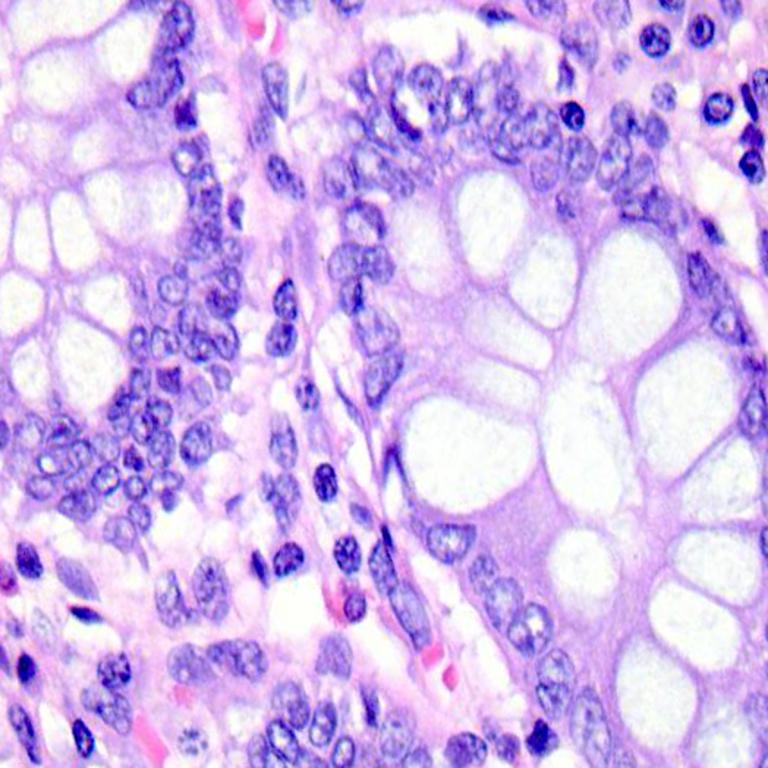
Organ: colon
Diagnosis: benign